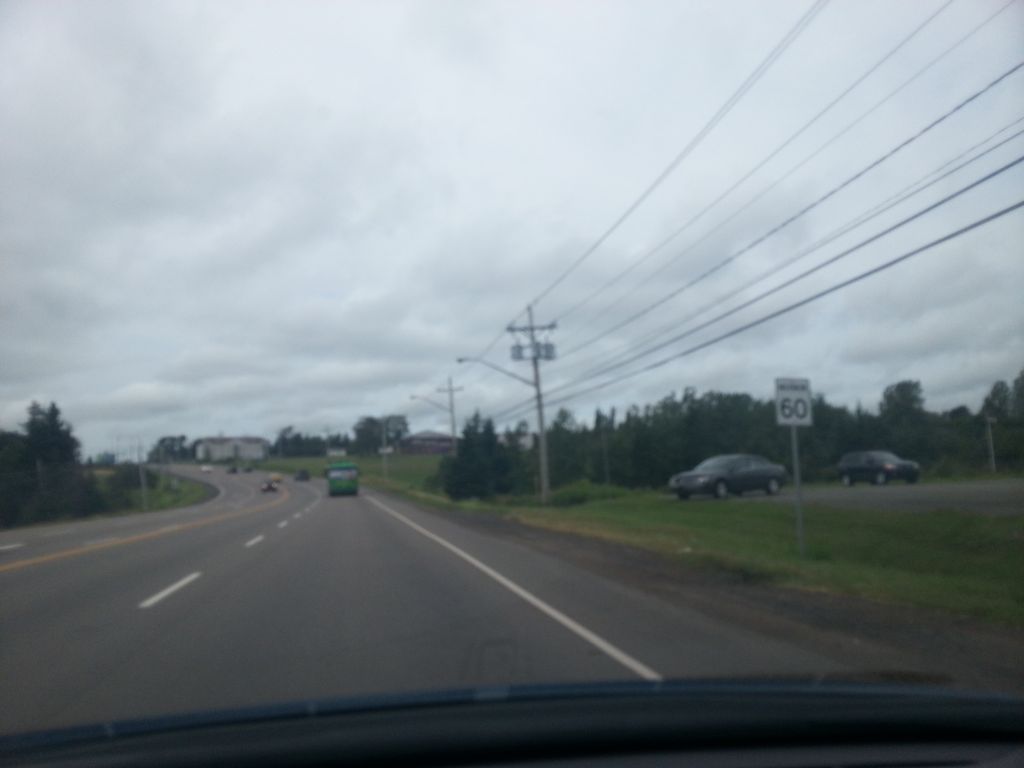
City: charlottetown